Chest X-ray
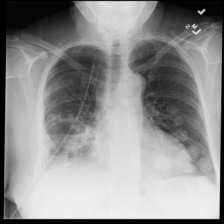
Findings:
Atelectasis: negative
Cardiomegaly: negative
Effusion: negative
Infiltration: negative
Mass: negative
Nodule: negative
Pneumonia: negative
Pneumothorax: positive
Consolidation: negative
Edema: negative
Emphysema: negative
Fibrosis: negative
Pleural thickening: negative
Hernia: negative